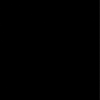
Label: dusty